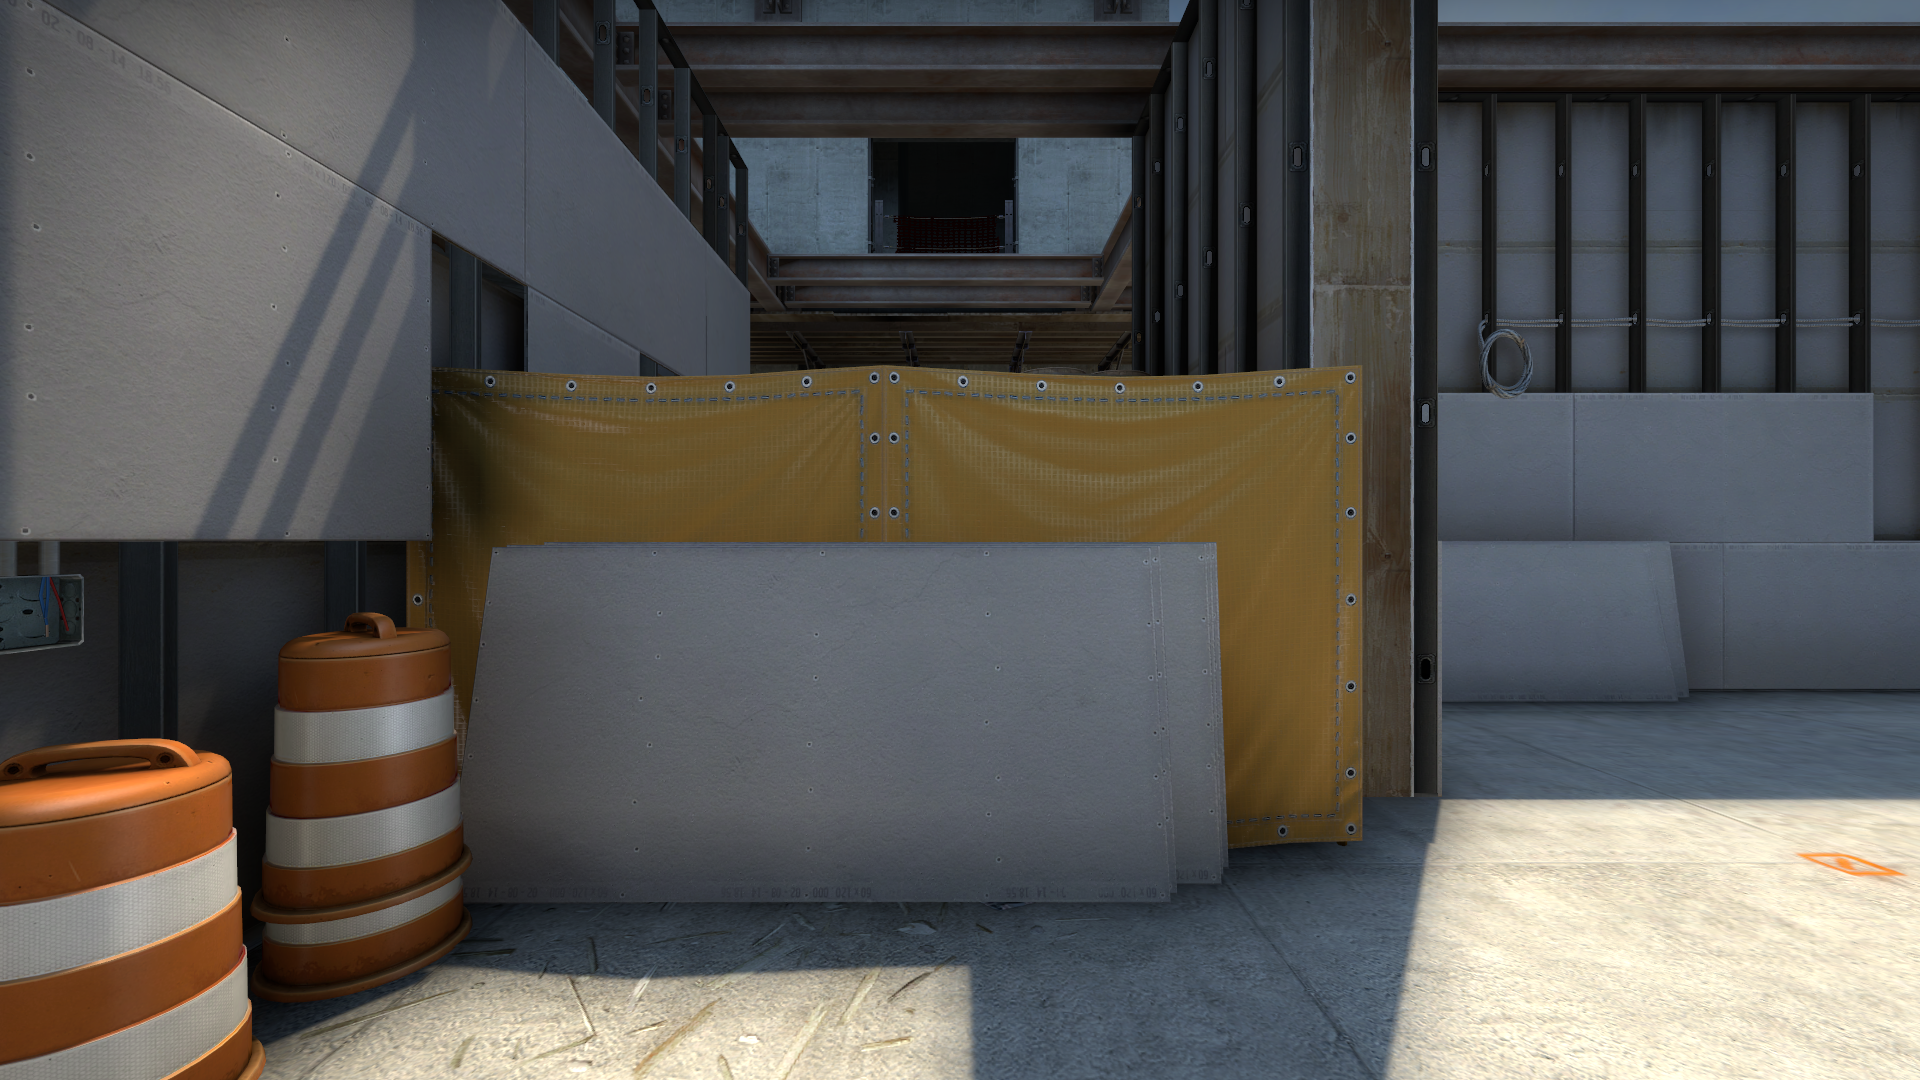
Map: de_vertigo